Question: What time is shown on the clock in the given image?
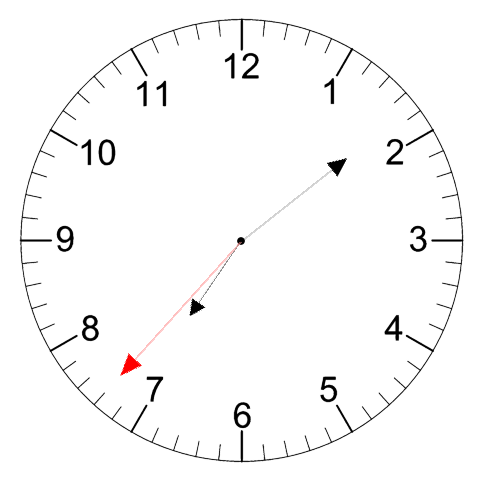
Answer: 07:08:37